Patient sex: F
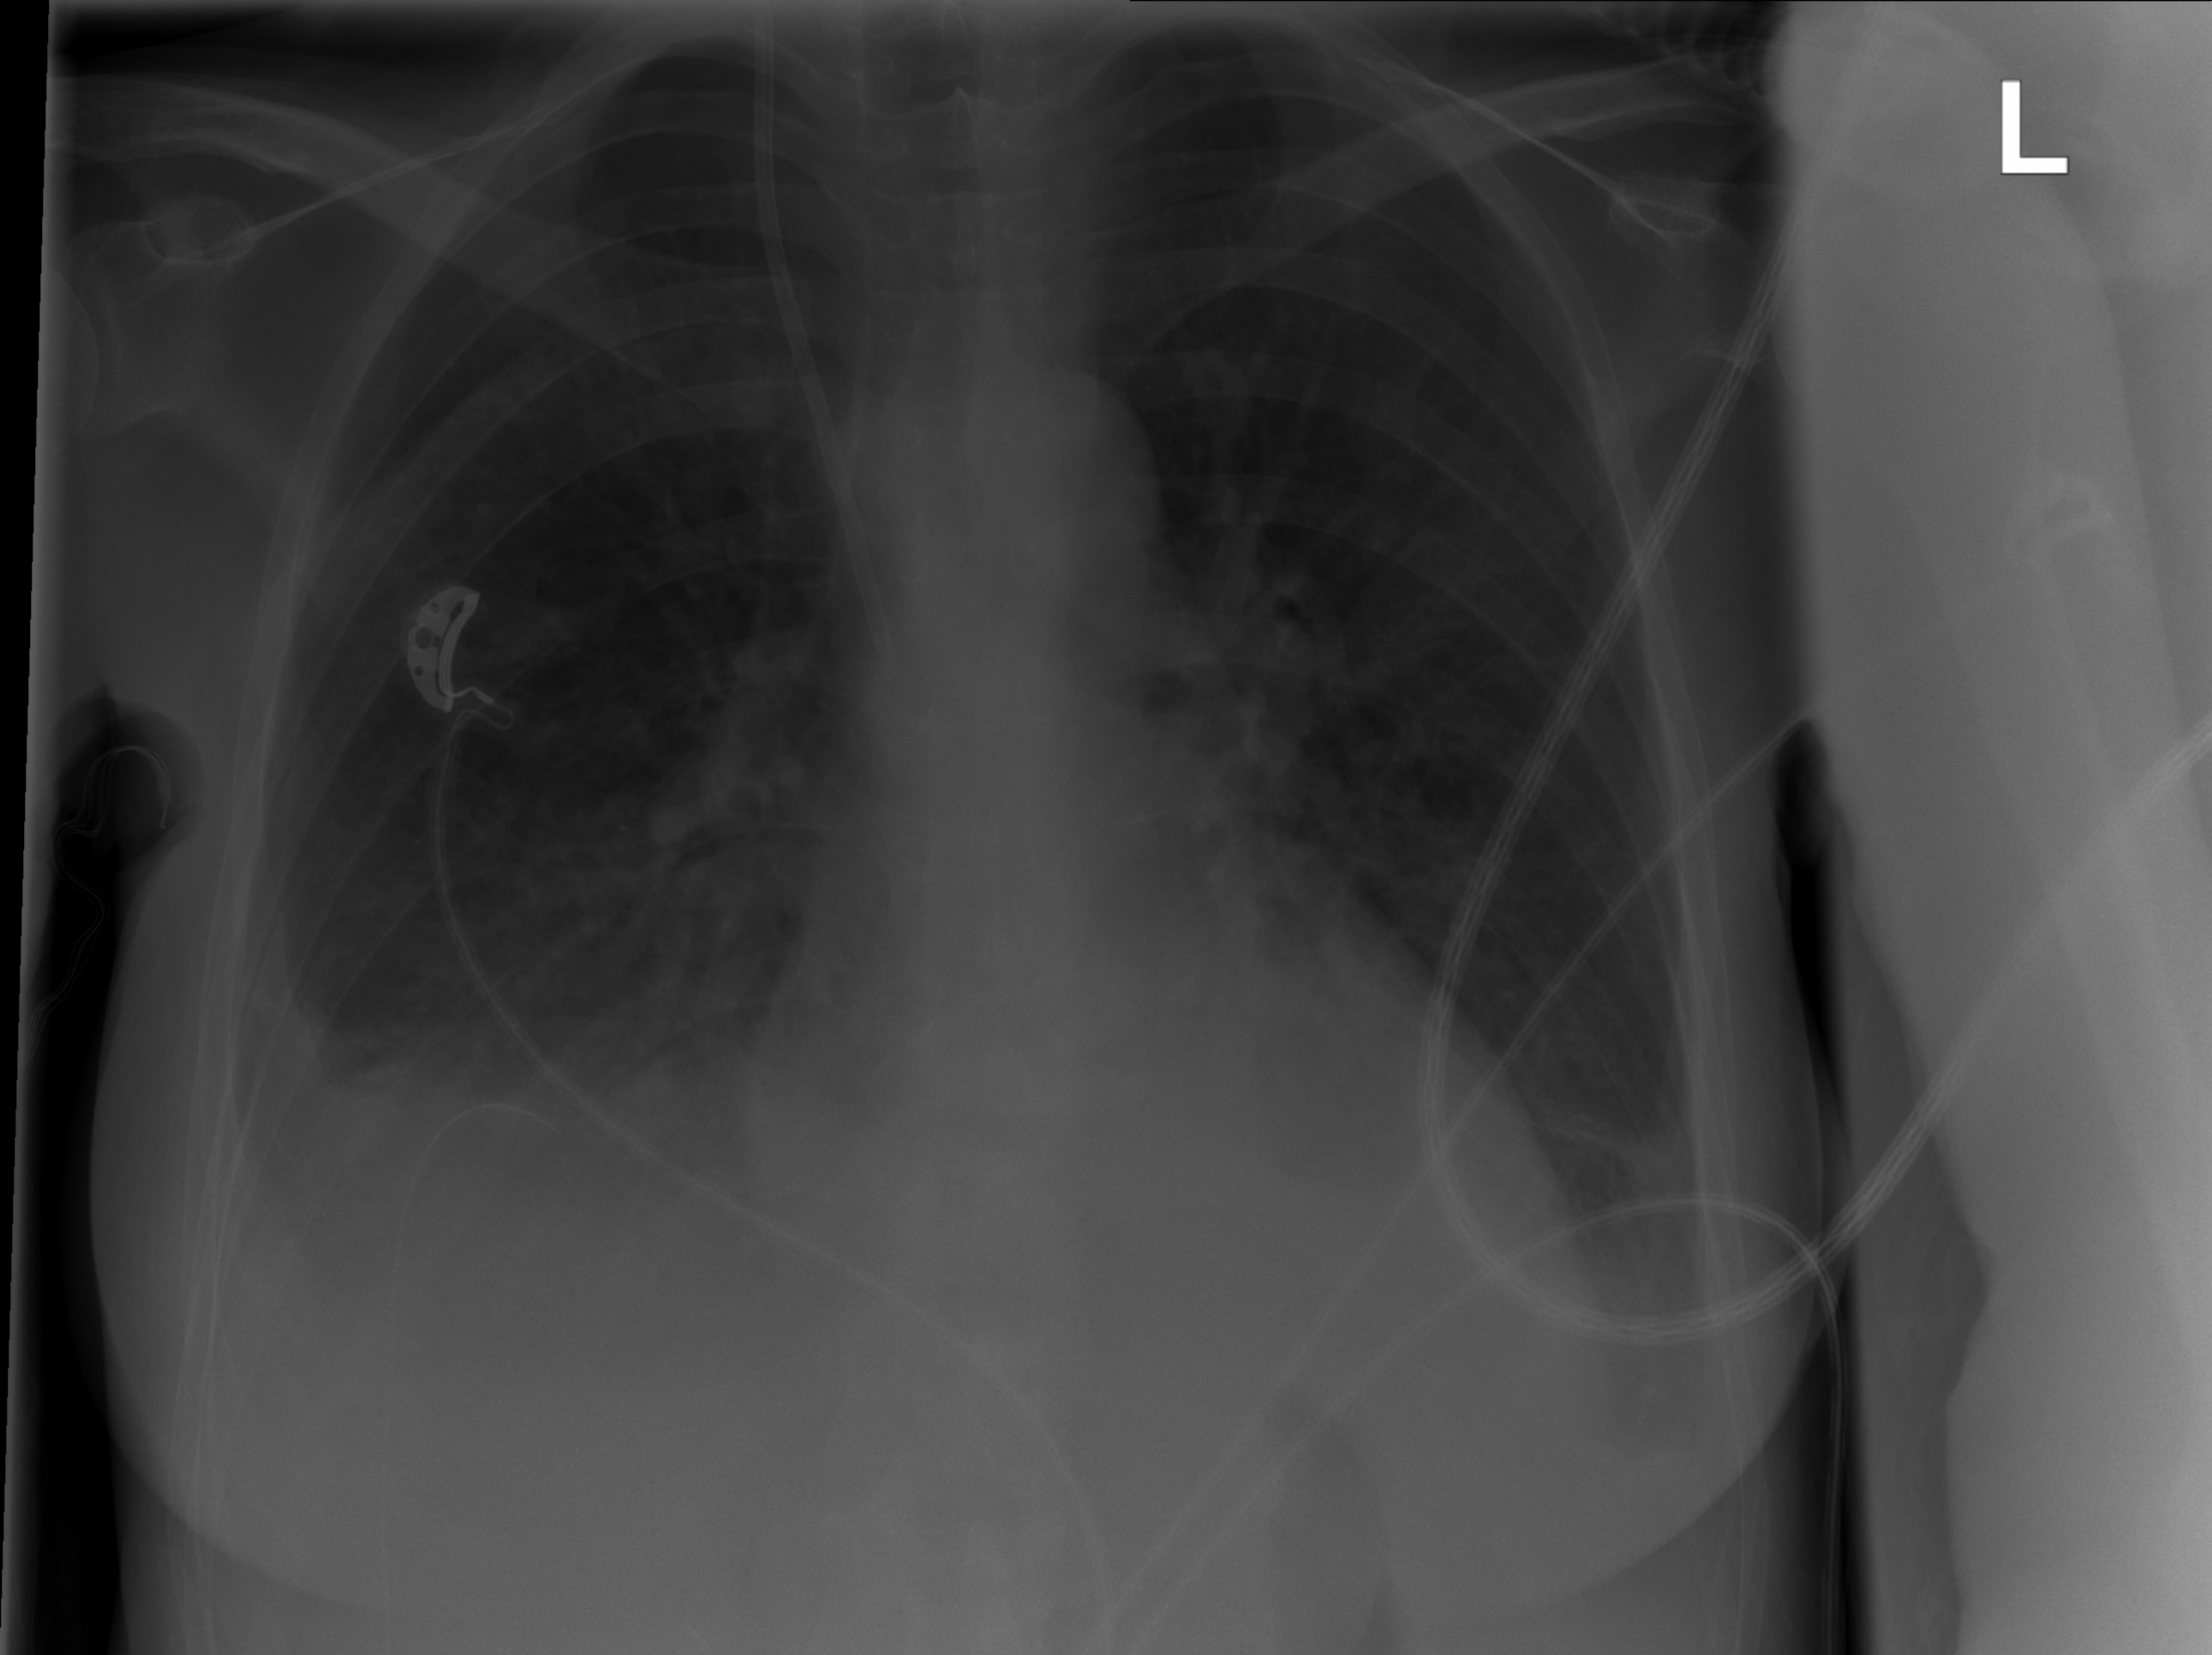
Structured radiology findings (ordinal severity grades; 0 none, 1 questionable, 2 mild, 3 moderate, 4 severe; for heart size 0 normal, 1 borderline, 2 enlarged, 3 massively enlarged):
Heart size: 0
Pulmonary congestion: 0
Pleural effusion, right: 3
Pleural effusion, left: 0
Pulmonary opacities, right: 0
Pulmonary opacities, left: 0
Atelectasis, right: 2
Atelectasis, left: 1